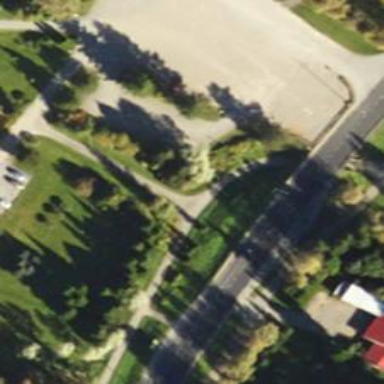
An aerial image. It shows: Cycleway.